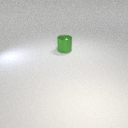
large green metal cylinder